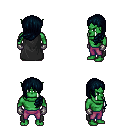
a pixel art fantasy rpg character, male body template, orc, green skin, black cape, magenta pants, raven left-swept hairstyle, metal gloves, four views (front, back, left, right), 2x2 character sprite sheet, small pixel art, hard edges, no anti-aliasing